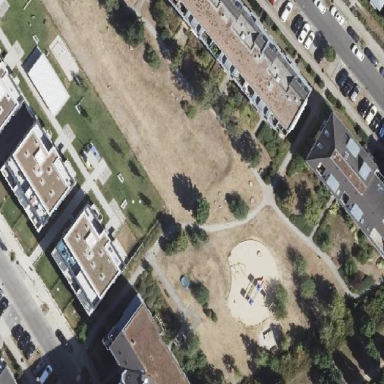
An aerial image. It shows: Lovely park for leisure and relaxation.